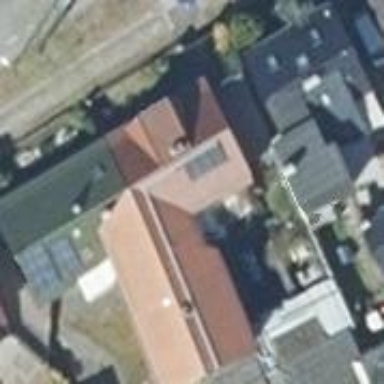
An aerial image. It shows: Terrace building.